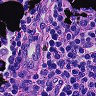
Metastatic tissue present: yes